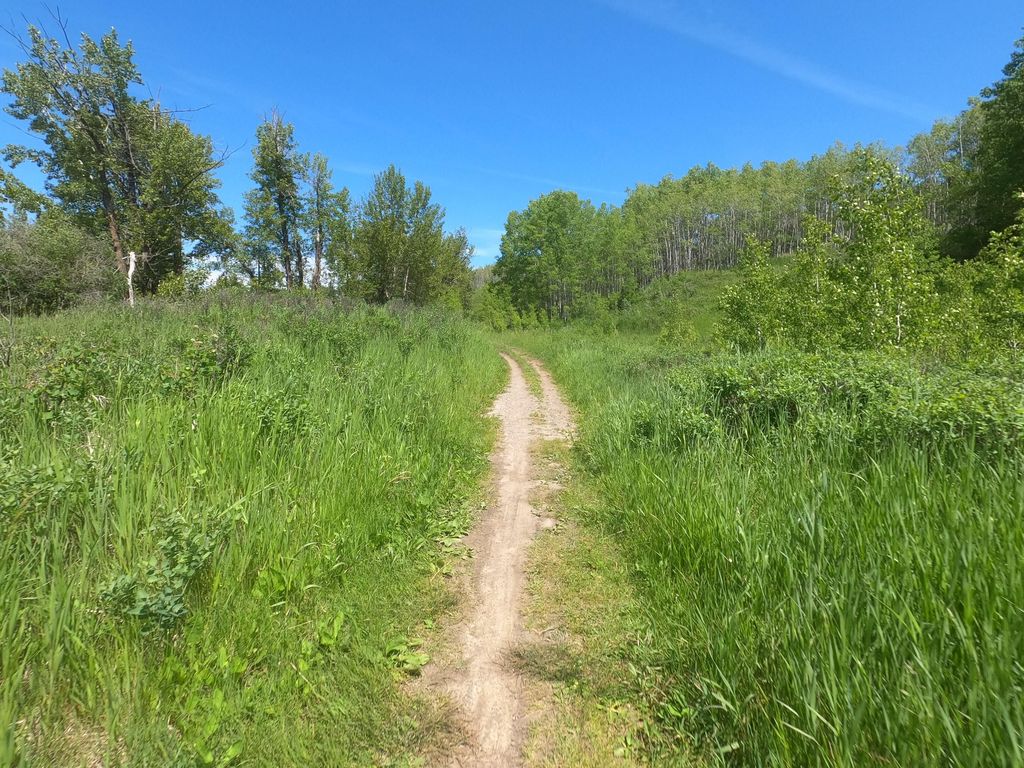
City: calgary